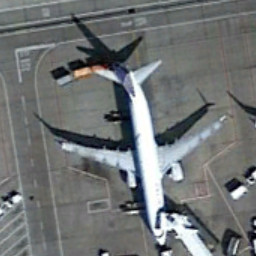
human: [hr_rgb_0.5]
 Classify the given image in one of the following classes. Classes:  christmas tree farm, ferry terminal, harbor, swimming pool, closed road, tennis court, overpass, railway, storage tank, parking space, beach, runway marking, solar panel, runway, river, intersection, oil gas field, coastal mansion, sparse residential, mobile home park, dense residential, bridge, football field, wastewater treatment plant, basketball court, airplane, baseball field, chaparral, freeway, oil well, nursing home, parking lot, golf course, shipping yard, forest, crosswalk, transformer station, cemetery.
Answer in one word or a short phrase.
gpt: airplane